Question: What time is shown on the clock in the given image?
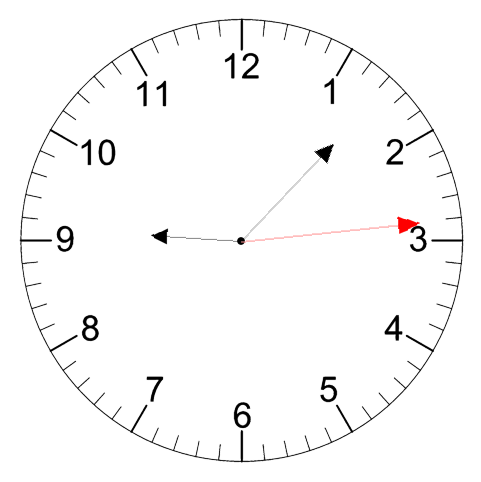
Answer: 09:07:14